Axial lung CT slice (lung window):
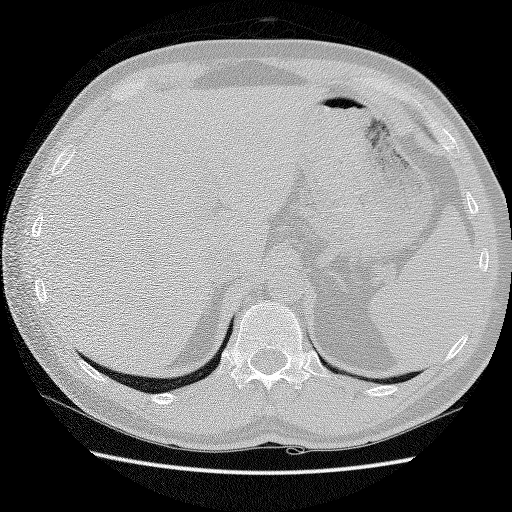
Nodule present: no